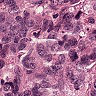
Metastatic tissue present: yes